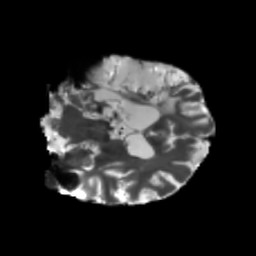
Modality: T2w
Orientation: coronal
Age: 51
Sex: male
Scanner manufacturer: siemens
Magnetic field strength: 3 T
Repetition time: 5.25 s
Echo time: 0.08 s